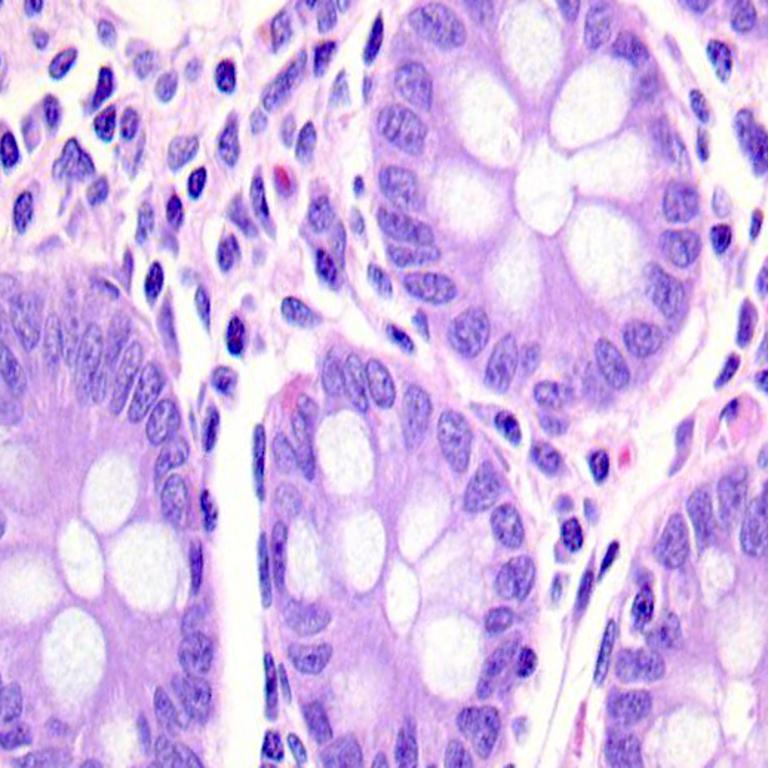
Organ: colon
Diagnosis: benign